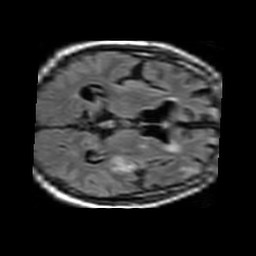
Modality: FLAIR
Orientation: axial
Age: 85
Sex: male
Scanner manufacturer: philips
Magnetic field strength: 1.5 T
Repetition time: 11 s
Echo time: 0.14 s